Question: I'm working with dojo-1.9.1 and I'm extending a widget where I've to add a '<tr>' node to a table in the inherited templateString. The node is inserted but the variables are not substituted. Could somebody have a look at the sources below and point out what is wrong in implementation. Btw, this is my first attempt at creating a widget.
lvs/widget/LoginPage.js
'''
define([
// Dojo
"dojo/_base/declare",
"dojo/dom-construct",
"dojo/query",
// Dijit
"dijit/_WidgetBase",
// xwt
"xwt/widget/LoginPage",
"xwt/widget/CommonUtilities",
// lvs
"dojo/text!./templates/UserRegistration.html"
], function(
// Dojo
declare,
domConstruct,
query,
// Dijit
_WidgetBase,
// xwt
LoginPage,
xwtUtils,
// lvs
UserRegistration
) {
// We declare the namespace of our widget and add the mixins we want to use.
return declare("lvs.widget.LoginPage", [ LoginPage, _WidgetBase ], {
// userRegistrationLabel: String
// The text used for redirecting to user registration page
userRegistrationLabel: "New User? Register here.",
// userRegistrationURL: String
// URL for the page to register new user
userRegistrationURL: "RegistrationForm.html",
// needUserRegistrationLink: Boolean
// Whether the user registration link is visible or hidden
needUserRegistrationLink: true,
constructor: function(args) {
//make the constructor arguments a mixin
declare.safeMixin(this, args);
},
buildRendering: function() {
this.inherited(arguments);
var root = this.domNode;
var row = domConstruct.toDom(UserRegistration);
query('tr[dojoAttachPoint="problemRowAP"]', root).forEach(function(node) {
domConstruct.place(row, node, "after");
});
this.templateString = this.domNode.innerHTML;
// This does not work either
//domConstruct.place(UserRegistration, this.problemRowAP, "after");
},
postCreate: function() {
this.inherited(arguments);
this.set("userRegistrationURL", this.userRegistrationURL);
this.set("userRegistrationLabel", this.userRegistrationLabel);
},
startup: function() {
this.inherited(arguments);
if(!this.needUserRegistrationLink){
this._removeUserRegistrationLink();
}
},
_showUserRegistrationDlg: function() {
xwtUtils.openURL(this.userRegistrationURL, "_new");
},
_removeUserRegistrationLink: function() {
dojo.destroy(this.userRegistrationRowAP);
},
_setUserRegistrationLabelAttr: function(label) {
this._set("userRegistrationLabel", label);
},
_setUserRegistrationURLAttr: function(url) {
this._set("userRegistrationURL", url);
}
});
});
'''
lvs/widget/templates/UserRegistration.html
'''
<tr data-dojo-attach-point="userRegistrationRowAP">
<td></td>
<td class="problem" style="padding-left: 0px; padding-top: 5px;">
<span data-dojo-attach-point="userRegistrationAP" class="problemsLoggingIn" style="margin-left: 8px;">
<a data-dojo-attach-point="userRegistrationAnchor" href="${userRegistrationURL}" target="_top" tabIndex="0" data-dojo-attach-event="ondijitclick:_showUserRegistrationDlg">${userRegistrationURL}</a>
</span>
</td>
</tr>
'''
The widget instantiation code:
'''
var loginPage = new LoginPage({
id: "login_form",
// other properties set here...
userRegistrationLabel: "New user registration",
userRegistrationURL: "RegistrationPage.html",
onClickSubmit: function() {
alert('The form will be submitted');
}
}, "login_form");
loginPage.set('userRegistrationLabel', 'New User? Register here.');
loginPage.set('userRegistrationURL', 'RegistrationPage.html');
loginPage.startup();
'''
The output is attached below.

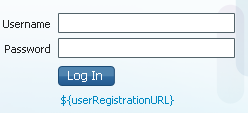
Answer: The dojo variable substitution happens in postMixinProperties(), which runs before buildRendering(). Your tr-expansion code is called from your buildRendering(), thus it happens with the substituted template.
You need to do the template overwriting before the main postmixing code, but in this case you can't do this with the domConstruct calls (because in this stage they aren't yet parsed).